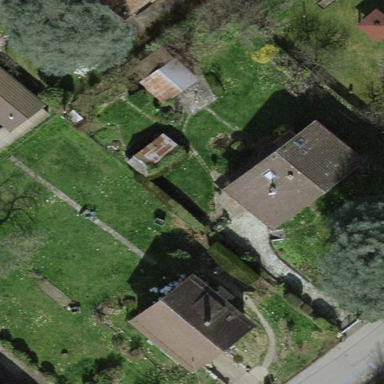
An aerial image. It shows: Garden enclosed by fence.